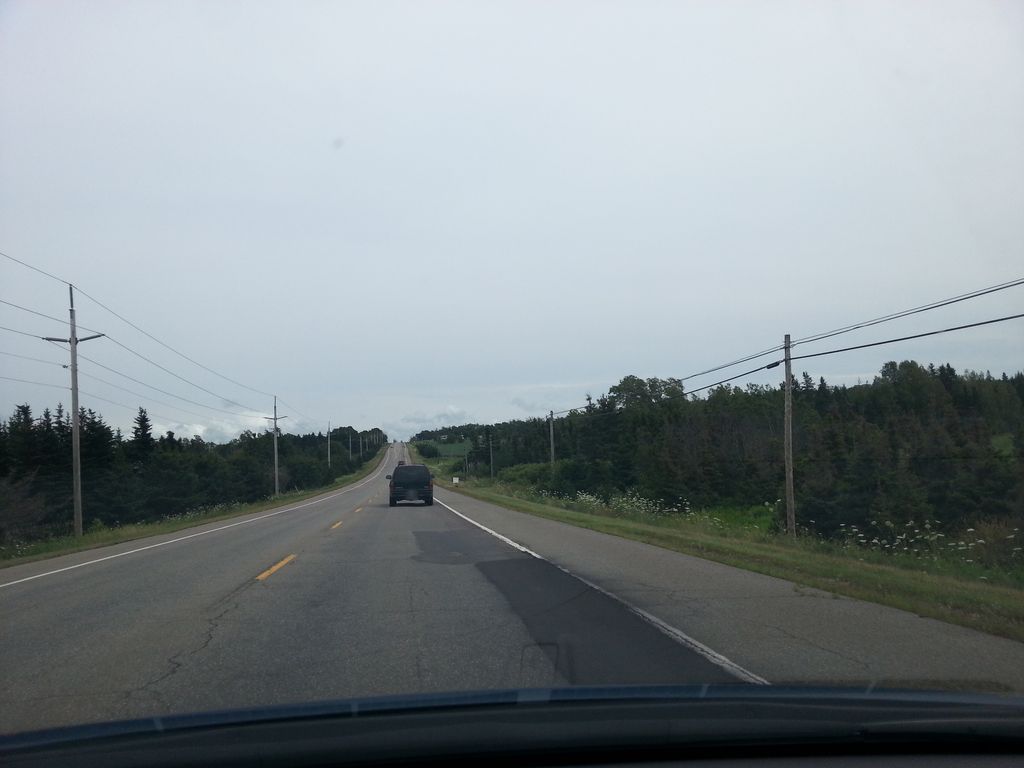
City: charlottetown